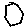
Label: hexagon